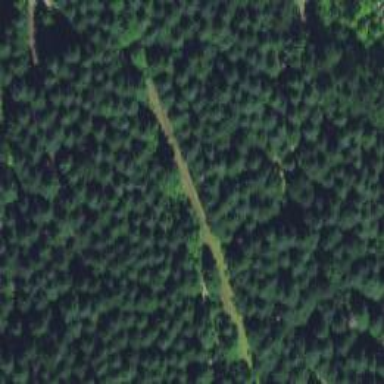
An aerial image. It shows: Path.